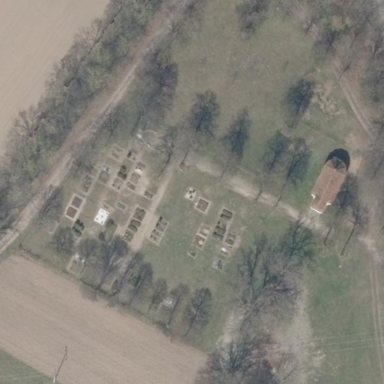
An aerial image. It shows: Cemetery.